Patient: sex F, age 63
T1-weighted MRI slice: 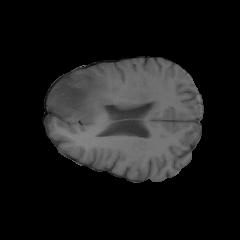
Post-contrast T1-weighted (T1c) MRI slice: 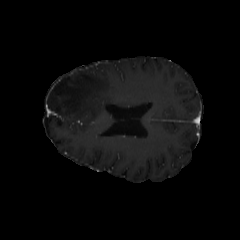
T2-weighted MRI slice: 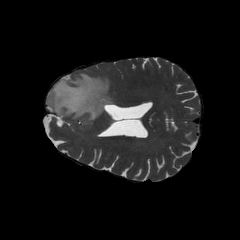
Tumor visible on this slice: yes
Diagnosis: Glioblastoma, IDH-wildtype
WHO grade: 4